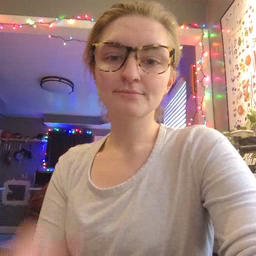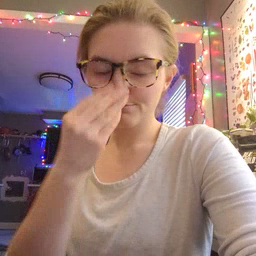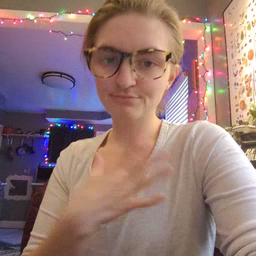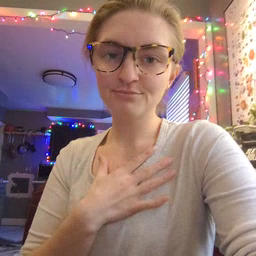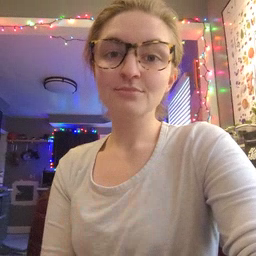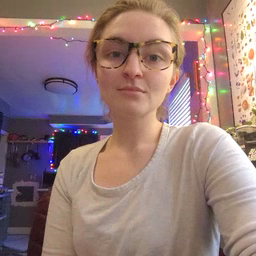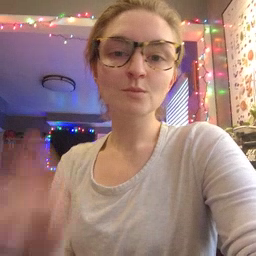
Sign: pajamas